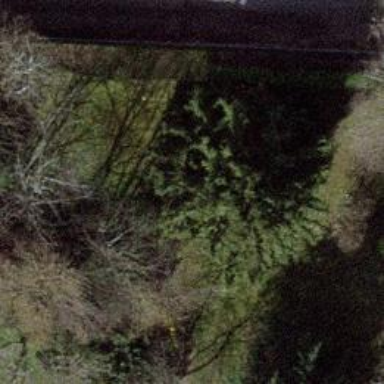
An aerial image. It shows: Evergreen tree with needle-leaved leaves.